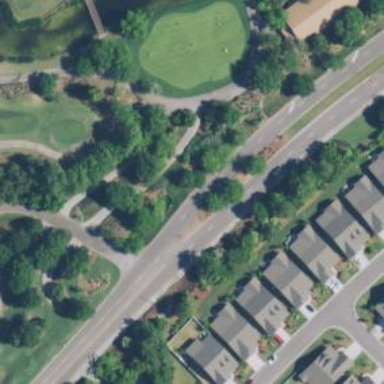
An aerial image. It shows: Footway that doubles as golf path.